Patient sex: F
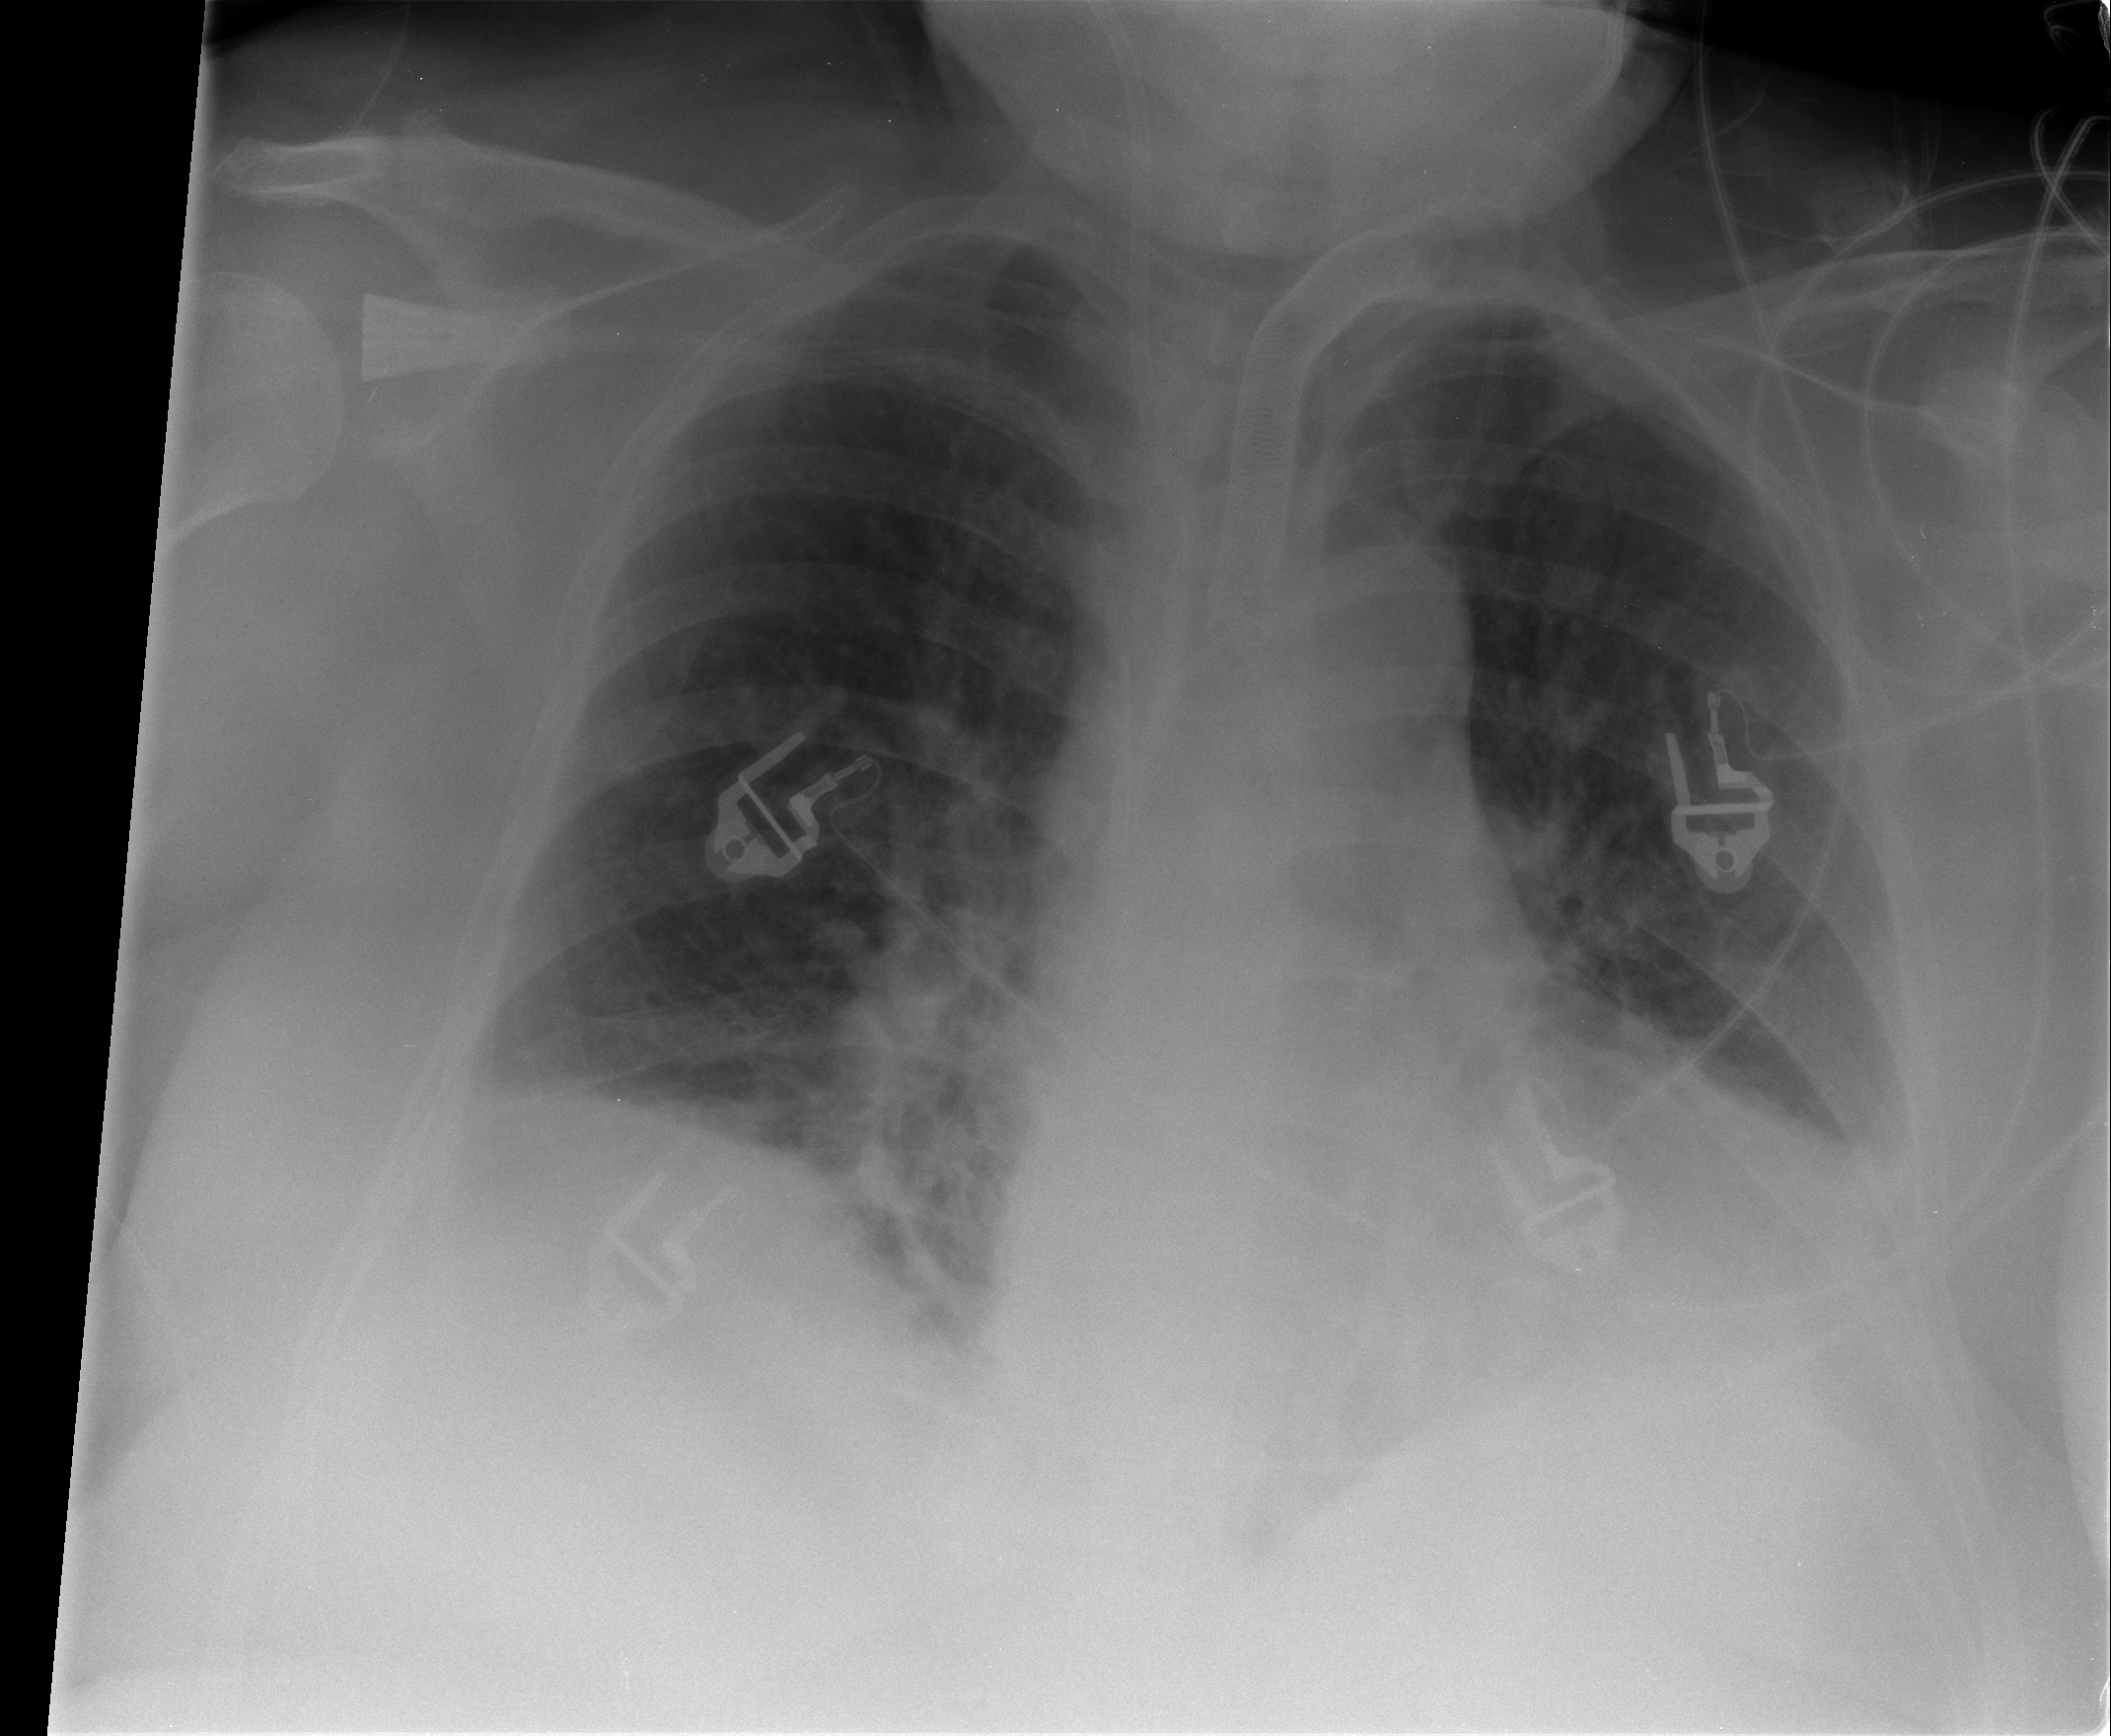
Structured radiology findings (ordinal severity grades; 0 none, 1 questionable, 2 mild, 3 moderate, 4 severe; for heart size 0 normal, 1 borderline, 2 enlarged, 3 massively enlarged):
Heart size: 0
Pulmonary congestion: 0
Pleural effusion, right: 2
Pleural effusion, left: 3
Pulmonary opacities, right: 0
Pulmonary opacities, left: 0
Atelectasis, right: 2
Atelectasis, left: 3